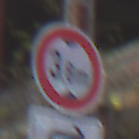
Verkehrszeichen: TatsaechlicheHoehe
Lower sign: RichtungsangabeDurchPfeile5
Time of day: MorningAfternoon
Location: Outdoor (Urban)
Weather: PartlyCloudy
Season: NotSpecified
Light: Natural